Question: I have create JSONPARSE data for my android apps. I using LogCat able to view Json respond using Log.d("id", id ) but it shown error when i want to set the textview value into id. Please help, Thanks. Below is the Code that i use for java and php
Below is my code.
Log cat :

'''
MainActivity.Java
private static String url_Retrieve = "http://hospital.leeyengyang.com/android_connect/Retrieve.php";
List<NameValuePair> params = new ArrayList<NameValuePair>();
// getting JSON string from URL
JSONObject json2 = jsonParser.makeHttpRequest(url_Retrieve, "GET", params);
// Check your log cat for JSON reponse
Log.d("All Products: ", json2.toString());
try {
// Checking for SUCCESS TAG
int success2 = json2.getInt(TAG_SUCCESS);
if (success2 == 1) {
// products found
// Getting Array of Products
JSONArray Retrieve = json2.getJSONArray("tracking");
// looping through All Products
for (int i = 0; i < Retrieve.length(); i++) {
JSONObject c = Retrieve.getJSONObject(i);
// Storing each json item in variable
String id = c.getString("Data");
String name = c.getString("Username");
Log.d("id", id);
Log.d("name", name);
// creating new HashMap
txtUpdate.setText(id);
// adding each child node to HashMap key => value
}
} else {
// no products found
// Launch Add New product Activity
Intent i = new Intent(getApplicationContext(),
Bluetooth.class);
// Closing all previous activities
i.addFlags(Intent.FLAG_ACTIVITY_CLEAR_TOP);
startActivity(i);
}
} catch (JSONException e) {
e.printStackTrace();
}
Retrive.php
<?php
// Locate WP Location
$location = $_SERVER['DOCUMENT_ROOT'];
include ($location . '/wp-config.php');
include ($location . '/wp-load.php');
include ($location . '/wp-includes/pluggable.php');
// array for JSON response
$response = array();
date_default_timezone_set('Asia/Kuala_Lumpur');
$date = date("Y-m-d");
$sql="SELECT Data,Username FROM tracking Where Username='jin' AND Date= '".$date."'";
// Initial Add data to HM
$result = mysql_query($sql) or die(mysql_error());
// check for empty result
if (mysql_num_rows($result) > 0) {
// looping through all results
// products node
$response["tracking"] = array();
while ($row = mysql_fetch_array($result)) {
// temp user array
$tracking = array();
$tracking["Data"] = $row["Data"];
$tracking["Username"] = $row["Username"];
// push single product into final response array
array_push($response["tracking"], $tracking);
}
// success
$response["success"] = 1;
// echoing JSON response
echo json_encode($response);
}
else {
// no products found
$response["success"] = 0;
$response["message"] = "No products found";
// echo no users JSON
echo json_encode($response);
}
?>
JsonParser.Java
package com.example.Leeyengyang;
import java.io.BufferedReader;
import java.io.IOException;
import java.io.InputStream;
import java.io.InputStreamReader;
import java.io.UnsupportedEncodingException;
import java.util.List;
import org.apache.http.HttpEntity;
import org.apache.http.HttpResponse;
import org.apache.http.NameValuePair;
import org.apache.http.client.ClientProtocolException;
import org.apache.http.client.entity.UrlEncodedFormEntity;
import org.apache.http.client.methods.HttpGet;
import org.apache.http.client.methods.HttpPost;
import org.apache.http.client.utils.URLEncodedUtils;
import org.apache.http.impl.client.DefaultHttpClient;
import org.json.JSONException;
import org.json.JSONObject;
import android.util.Log;
public class JSONParser {
static InputStream is = null;
static JSONObject jObj = null;
static String json = "";
// constructor
public JSONParser() {
}
// function get json from url
// by making HTTP POST or GET mehtod
public JSONObject makeHttpRequest(String url, String method,
List<NameValuePair> params) {
// Making HTTP request
try {
// check for request method
if(method == "POST"){
// request method is POST
// defaultHttpClient
DefaultHttpClient httpClient = new DefaultHttpClient();
HttpPost httpPost = new HttpPost(url);
httpPost.setEntity(new UrlEncodedFormEntity(params));
HttpResponse httpResponse = httpClient.execute(httpPost);
HttpEntity httpEntity = httpResponse.getEntity();
is = httpEntity.getContent();
}else if(method == "GET"){
// request method is GET
DefaultHttpClient httpClient = new DefaultHttpClient();
String paramString = URLEncodedUtils.format(params, "utf-8");
url += "?" + paramString;
HttpGet httpGet = new HttpGet(url);
HttpResponse httpResponse = httpClient.execute(httpGet);
HttpEntity httpEntity = httpResponse.getEntity();
is = httpEntity.getContent();
}
} catch (UnsupportedEncodingException e) {
e.printStackTrace();
} catch (ClientProtocolException e) {
e.printStackTrace();
} catch (IOException e) {
e.printStackTrace();
}
try {
BufferedReader reader = new BufferedReader(new InputStreamReader(
is, "iso-8859-1"), 8);
StringBuilder sb = new StringBuilder();
String line = null;
while ((line = reader.readLine()) != null) {
sb.append(line + "
");
}
is.close();
json = sb.toString();
} catch (Exception e) {
Log.e("Buffer Error", "Error converting result " + e.toString());
}
// try parse the string to a JSON object
try {
jObj = new JSONObject(json);
} catch (JSONException e) {
Log.e("JSON Parser", "Error parsing data " + e.toString());
}
// return JSON String
return jObj;
}
}
'''
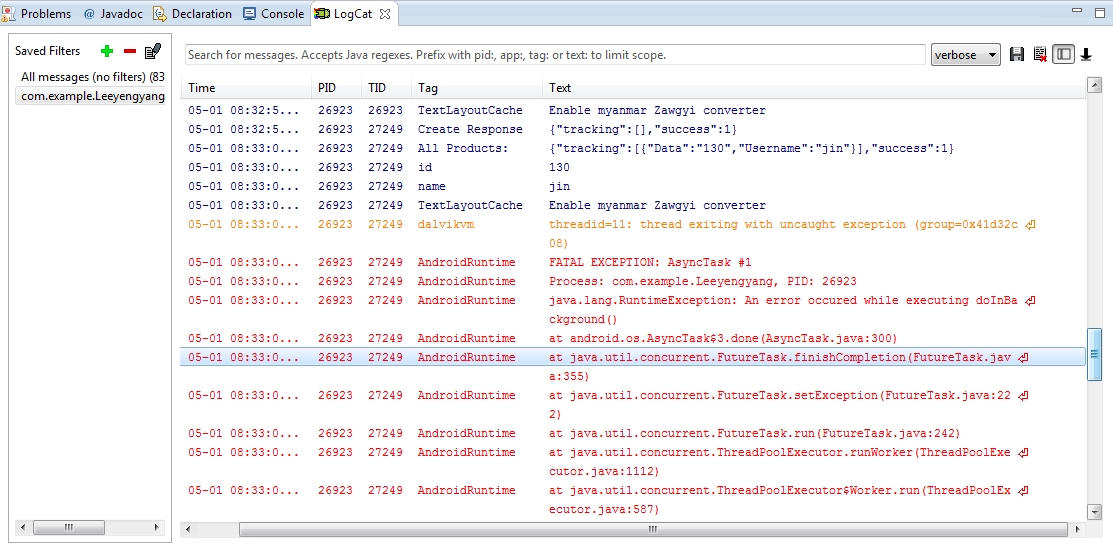
Answer: SetText like that.
runOnUiThread(new Runnable() {
'''
@Override
public void run() {
txtUpdate.setText(id);
}
});
'''
I hope this will help you!